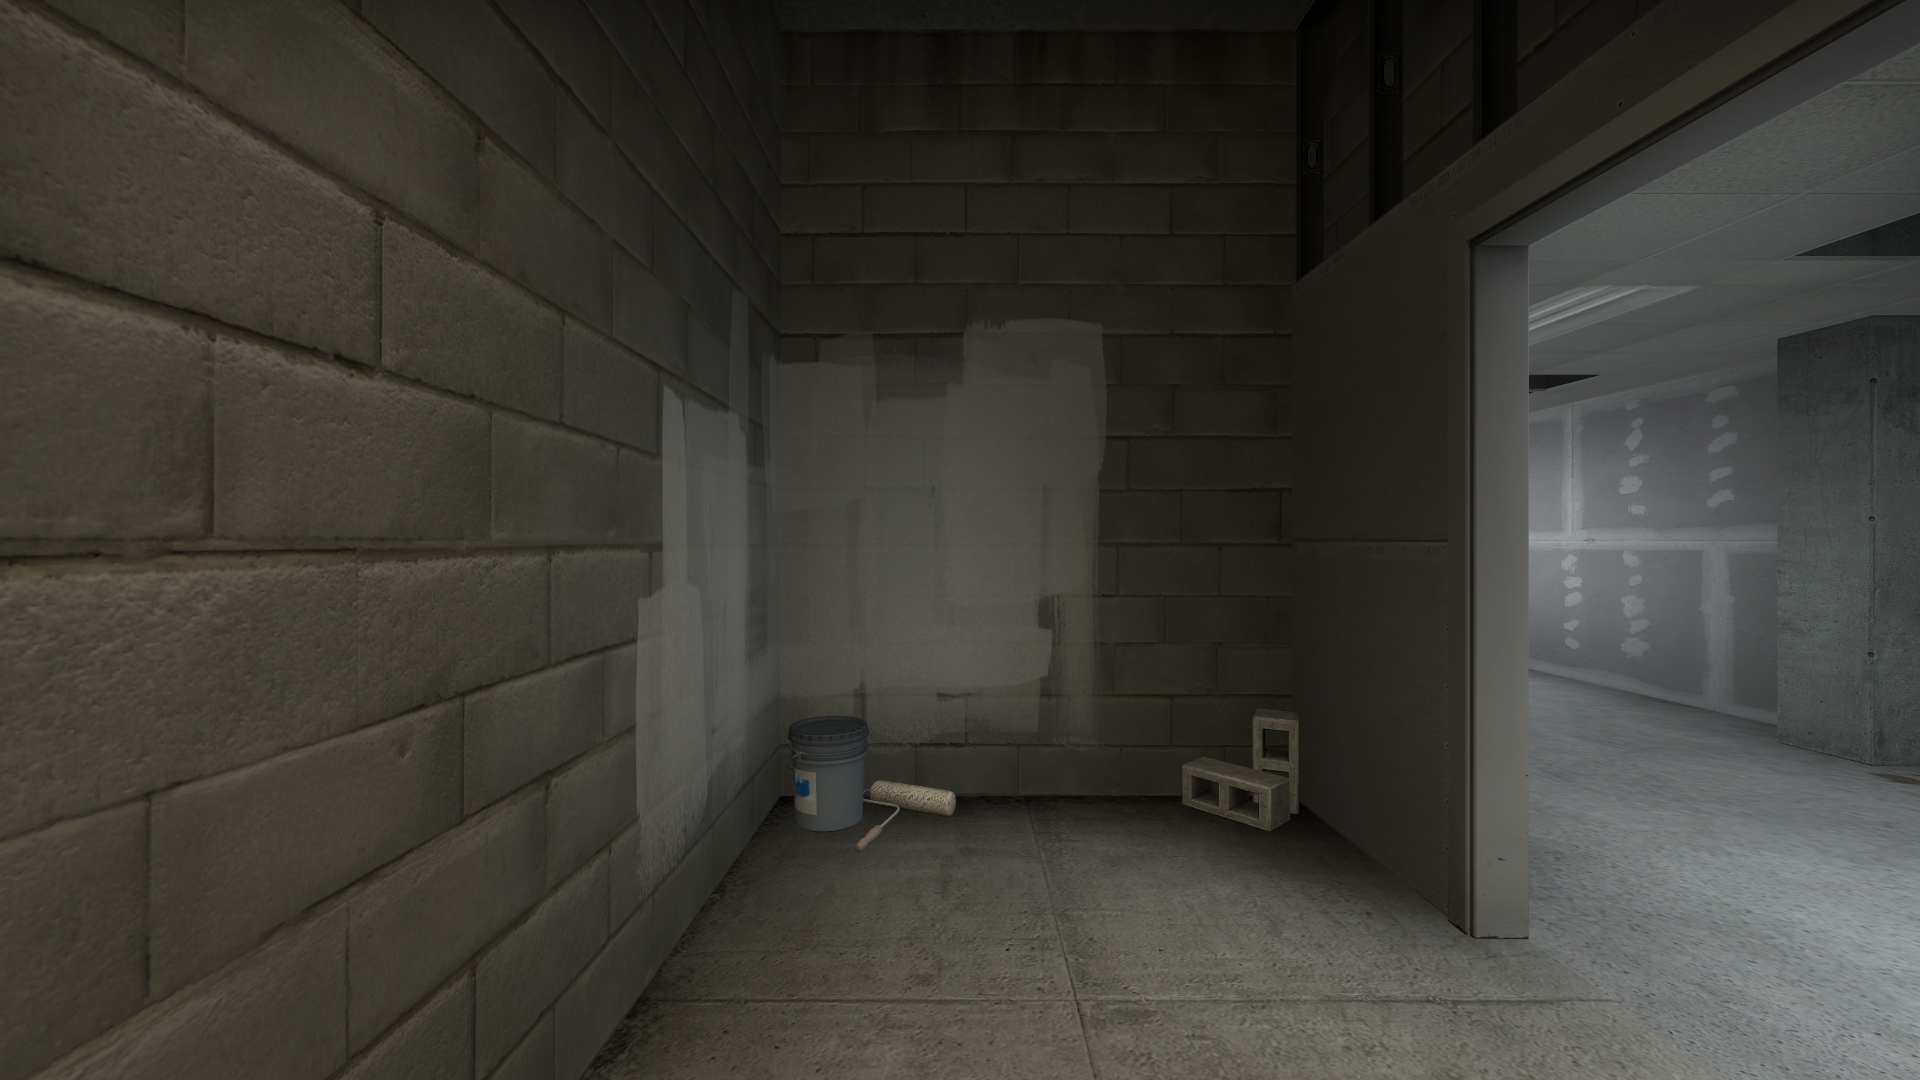
Map: de_vertigo